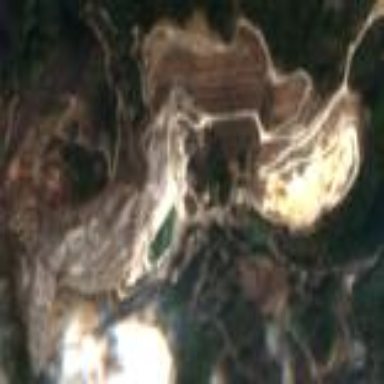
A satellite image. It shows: Quarry area.